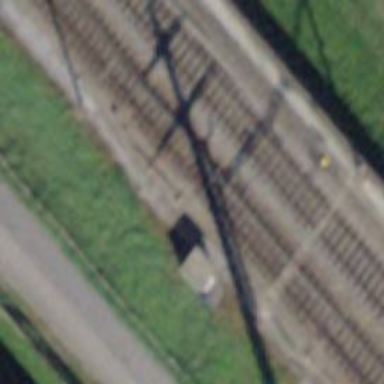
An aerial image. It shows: Railway switch.